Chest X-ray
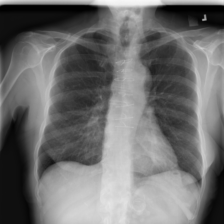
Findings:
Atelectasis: negative
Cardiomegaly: negative
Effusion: negative
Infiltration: negative
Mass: negative
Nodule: negative
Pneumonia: negative
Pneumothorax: negative
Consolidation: negative
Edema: negative
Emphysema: negative
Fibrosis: negative
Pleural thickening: negative
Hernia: negative